Aerial crown-view tile of a tropical tree (Barro Colorado Island, Panama), acquired 20241112:
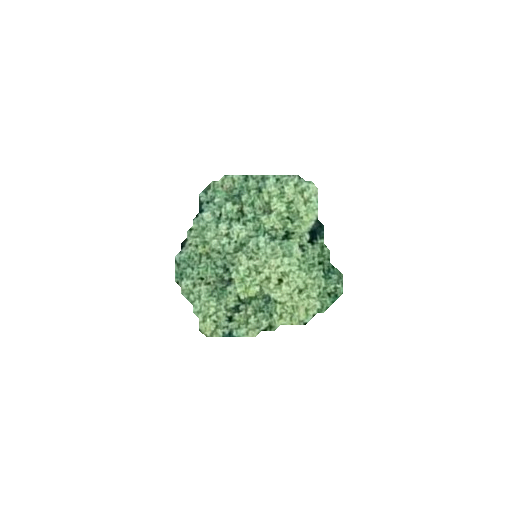
Species: Hieronyma alchorneoides
GBIF accepted scientific name: Hieronyma alchorneoides
Crown area: 32.08 m²